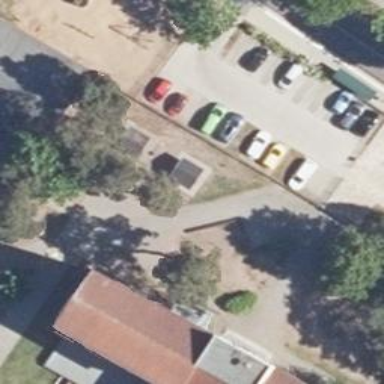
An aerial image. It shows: Parking area with surface.